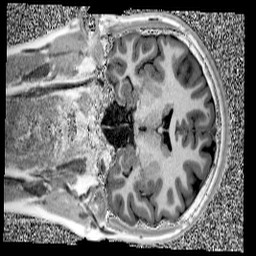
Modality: UNIT1
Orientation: coronal
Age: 14
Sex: female
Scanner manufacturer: siemens
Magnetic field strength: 3 T
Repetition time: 4 s
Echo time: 0.00299 s